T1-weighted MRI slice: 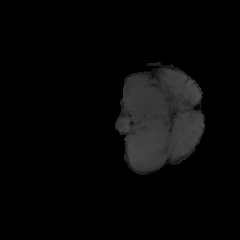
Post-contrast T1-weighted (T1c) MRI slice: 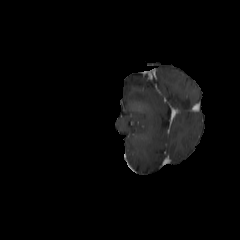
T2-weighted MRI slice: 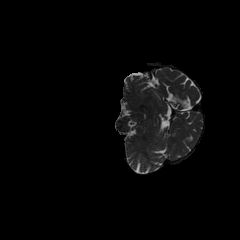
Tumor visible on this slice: no